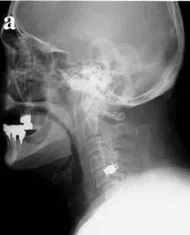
Plain X-ray film images showing slight spondylolisthesis of C5 immediately after a traffic accident. (a) The extent of the spondylolisthesis increased over the following eight weeks.
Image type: radiology (x_ray)